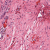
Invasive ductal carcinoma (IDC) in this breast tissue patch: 0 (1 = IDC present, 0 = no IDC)